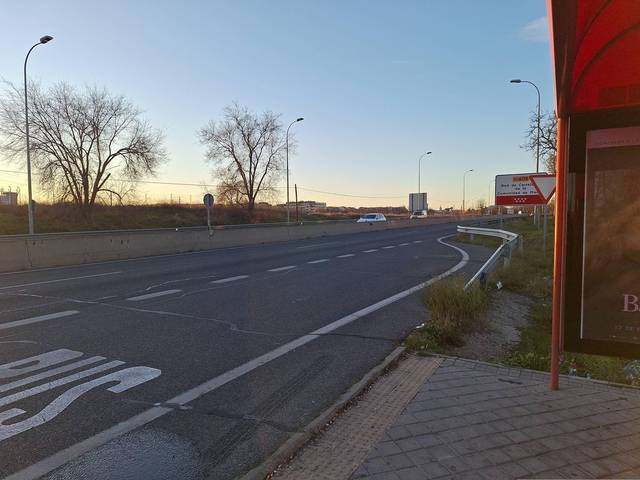
Region: Spain
Coordinates: 40.318, -3.745